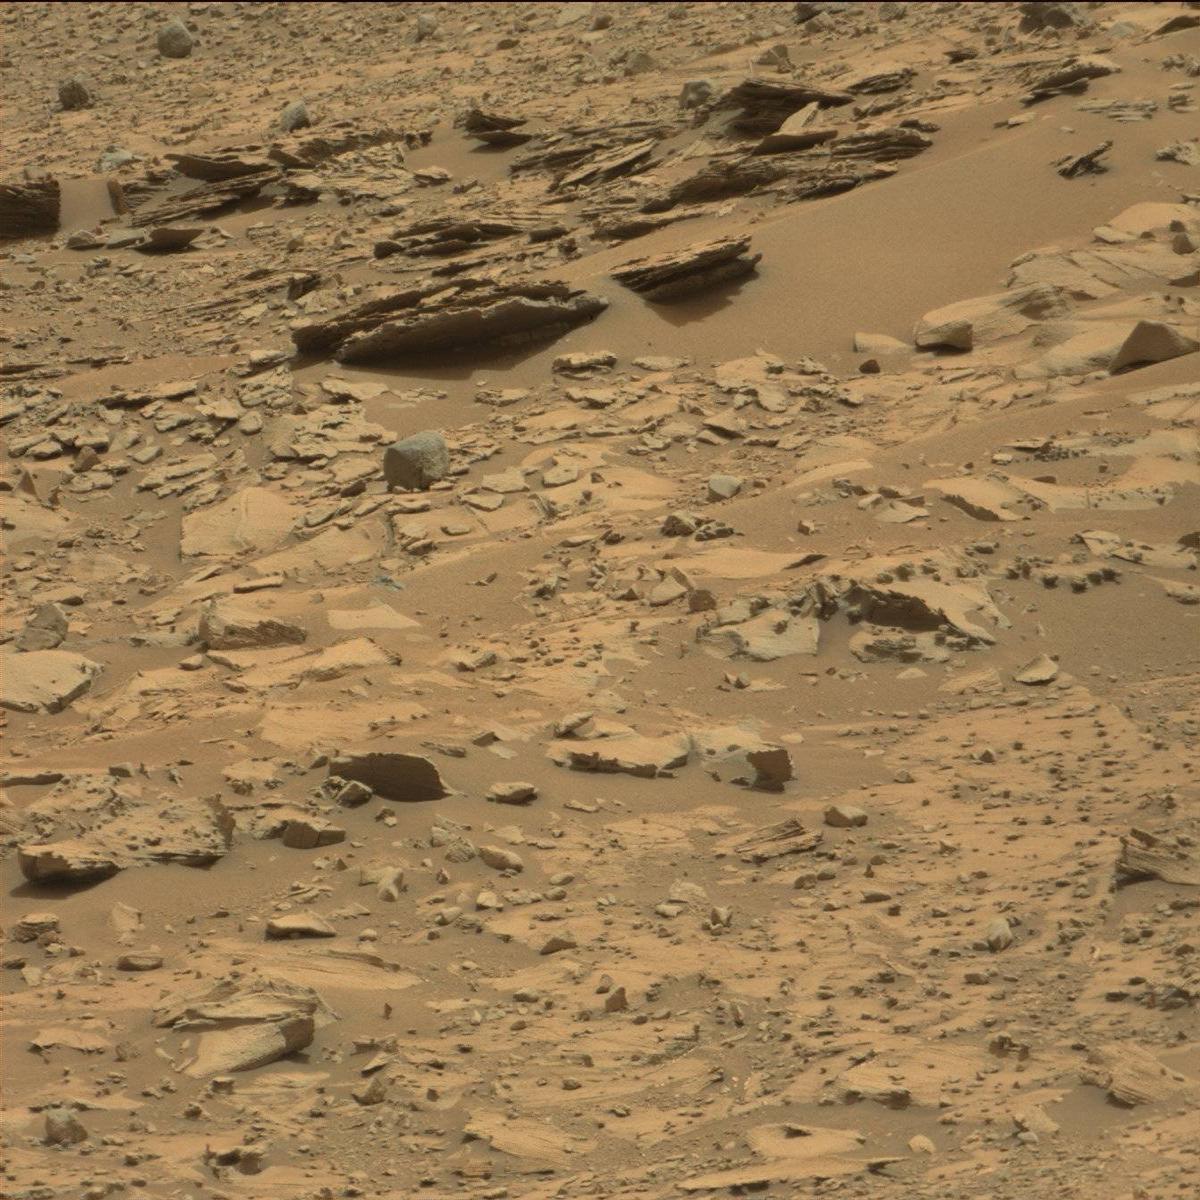
Terrain classes present: Bedrock, Rock, Sand / Soil